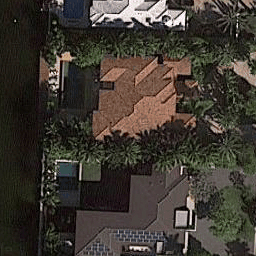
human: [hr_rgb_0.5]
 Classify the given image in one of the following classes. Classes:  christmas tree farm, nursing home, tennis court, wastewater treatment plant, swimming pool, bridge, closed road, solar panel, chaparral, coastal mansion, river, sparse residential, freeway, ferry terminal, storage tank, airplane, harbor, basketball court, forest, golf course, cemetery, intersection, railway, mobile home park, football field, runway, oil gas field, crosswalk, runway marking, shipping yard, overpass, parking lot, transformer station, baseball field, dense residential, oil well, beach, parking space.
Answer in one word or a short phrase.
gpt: coastal mansion